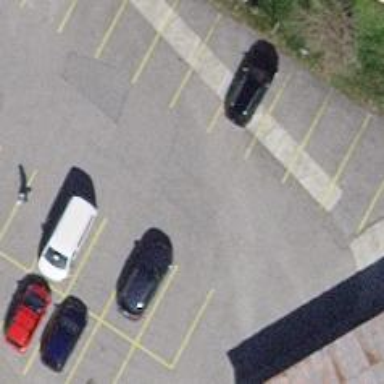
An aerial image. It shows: Parking area with surface.